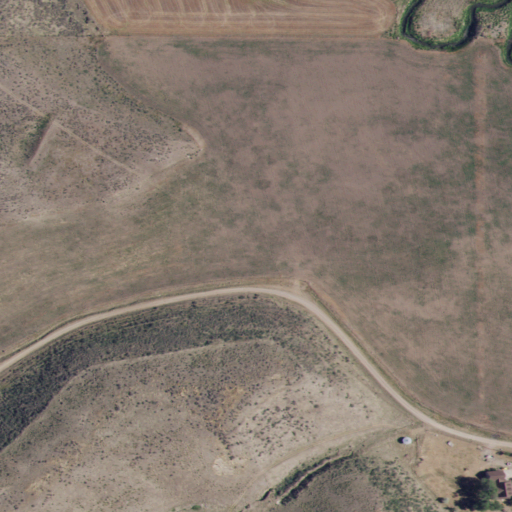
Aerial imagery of valley in Idaho named Morgan Jones Canyon containing shrub, cultivated crops, pasture, open development, low intensity development, and grassland